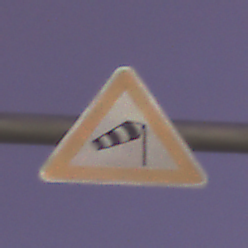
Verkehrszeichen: SeitenwindVonRechts
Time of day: SunriseSunset
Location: Outdoor (Urban)
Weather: PartlyCloudy
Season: NotSpecified
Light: Artificial